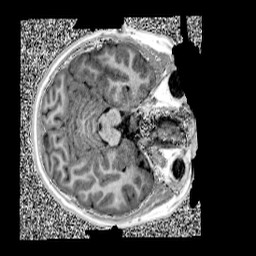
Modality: UNIT1
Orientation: axial
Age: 11
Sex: female
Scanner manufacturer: siemens
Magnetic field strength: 3 T
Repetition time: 4 s
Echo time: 0.00299 s